Question: I have created the following web page and added Beaver Image Slider resontly but when the image slider runs the navigation drop downs are displaying behind the images and cannot navigate to the links in the drop down.Which looks like

Here is my code
<URL>
'''
<!DOCTYPE html PUBLIC "-//W3C//DTD XHTML 1.0 Transitional//EN" "http://www.w3.org/TR/xhtml1/DTD/xhtml1-transitional.dtd">
<html xmlns="http://www.w3.org/1999/xhtml">
<head>
<meta http-equiv="Content-Type" content="text/html; charset=utf-8" />
<title>DoIT</title>
<link href="<?php echo BASE_URL; ?>static/css/style.css" rel="stylesheet" type="text/css" />
<script src="<?php echo BASE_URL; ?>static/js/jquery-1.11.0.min.js"></script>
<script src="<?php echo BASE_URL; ?>static/js/beaverslider.js"></script>
<script src="<?php echo BASE_URL; ?>static/js/beaverslider-effects.js"></script>
<script>
$(function(){
var slider = new BeaverSlider({
structure: {
container: {
id: "my-slider",
width: 920,
height: 500
}
},
content: {
images: [
"<?php echo BASE_URL; ?>static/images/img1.png",
"<?php echo BASE_URL; ?>static/images/img2.png"
]
},
animation: {
effects: effectSets["slider: big set 2"],
interval: 3000
}
});
});
</script>
</head>
<body>
<div class="contentarea">
<?php include 'header.php';?>
<div class="clear"></div>
<div class="level">
<div class="imgsliderarea">
<div id="my-slider"></div>
</div>
</div>
<div class="clear"></div>
<div class="level">
<div class="summaryboxarea">
<div class="summarybox">
<div class="shadowmkr">
<center>
<img src="<?php echo BASE_URL; ?>static/images/Flaticon_14323.png" width="128" height="128" />
</center>
<h2 align="center">Who We Are</h2>
<p align="justify">Lorem ipsum dolor sit amet, consectetur adipiscing elit. Integer nec odio. Praesent libero. Sed cursus ante dapibus diam. Sed nisi. Nulla quis sem at nibh elementum imperdiet. Duis sagittis ipsum.</p>
<center><a href="#" class="button-orange">Read More</a></center>
</div>
</div>
<div class="summarybox">
<div class="shadowmkr">
<center>
<img src="<?php echo BASE_URL; ?>static/images/Flaticon_42968.png" width="128" height="114" />
</center>
<h2 align="center">What Makes Our Courses Unique</h2>
<p align="justify">Lorem ipsum dolor sit amet, consectetur adipiscing elit. Integer nec odio. Praesent libero. Sed cursus ante dapibus diam. Sed nisi. Nulla quis sem at nibh elementum imperdiet. Duis sagittis ipsum.</p>
<center><a href="#" class="button-orange">Read More</a></center>
</div>
</div>
<div class="summarybox">
<div class="shadowmkr">
<center>
<img src="<?php echo BASE_URL; ?>static/images/Flaticon_44520.png" width="128" height="128" />
</center>
<h2 align="center">What Makes Our Solutions Unique</h2>
<p align="justify">Lorem ipsum dolor sit amet, consectetur adipiscing elit. Integer nec odio. Praesent libero. Sed cursus ante dapibus diam. Sed nisi. Nulla quis sem at nibh elementum imperdiet. Duis sagittis ipsum.</p>
<center><a href="#" class="button-orange">Read More</a></center>
</div>
</div>
</div>
</div>
<div class="clear"></div>
<div class="level">
<div class="newsarea">
<div class="newsbox">
<div class="shadowmkr">
<div class="captionbar orangegradient">&nbsp; News and Events</div>
<div class="spacebar"></div>
<p align="justify"><img style="margin-right:10px" align="left" src="<?php echo BASE_URL; ?>static/images/student.png" width="187" height="150" />Lorem ipsum dolor sit amet, consectetur adipiscing elit. Integer nec odio. Praesent libero. Sed cursus ante dapibus diam. Sed nisi. Nulla quis sem at nibh elementum imperdiet. Duis sagittis ipsum. Praesent mauris. Fusce nec tellus sed augue semper porta. Mauris massa. Vestibulum lacinia arcu eget nulla. Class aptent taciti sociosq.</p>
<br />
</div>
</div>
<div class="offerbox">
<div class="shadowmkr">
<div class="captionbar orangegradient">&nbsp; Special Offer</div>
<div class="spacebar"></div>
<p align="justify"><img align="left" src="<?php echo BASE_URL; ?>static/images/special_offer.png" width="162" height="150" />Lorem ipsum dolor sit amet, consectetur adipiscing elit. Integer nec odio. Praesent libero. Sed cursus ante dapibus diam. Sed nisi. Nulla quis sem at nibh elementum imperdiet.</p>
</div>
</div>
</div>
</div>
<div class="clear"></div>
<div class="level">
<div class="newsarea">
<div class="newsbox">
<div class="captionbar orangegradient">&nbsp; Technology Friends</div>
<div class="clear"></div>
<div align="center" class="freecontent">
<img src="<?php echo BASE_URL; ?>static/images/java-icons.png" width="60" height="60" />&nbsp;&nbsp;&nbsp;&nbsp;<img src="<?php echo BASE_URL; ?>static/images/php-icons.png" width="60" height="60" />&nbsp;&nbsp;&nbsp;&nbsp;<img src="<?php echo BASE_URL; ?>static/images/mysql-icons.png" width="60" height="60" />&nbsp;&nbsp;&nbsp;&nbsp;<img src="<?php echo BASE_URL; ?>static/images/netbeans-logos.png" width="60" height="60" />&nbsp;&nbsp;&nbsp;&nbsp;<img src="<?php echo BASE_URL; ?>static/images/wordpress-icons.png" width="60" height="60" />&nbsp;&nbsp;&nbsp;&nbsp;<img src="<?php echo BASE_URL; ?>static/images/html5-logos.png" width="60" height="60" />&nbsp;&nbsp;&nbsp;&nbsp;<img src="<?php echo BASE_URL; ?>static/images/css3-logos.png" width="60" height="60" />
</div>
</div>
<div class="offerbox">
<div class="captionbar orangegradient">&nbsp; Find Us</div>
<div class="freecontent" align="center"><img src="<?php echo BASE_URL; ?>static/images/LinkedIn-icon.png" width="54" height="54" />&nbsp;&nbsp;&nbsp;&nbsp;<img src="<?php echo BASE_URL; ?>static/images/Facebook-icon.png" width="54" height="54" />&nbsp;&nbsp;&nbsp;&nbsp;<img src="<?php echo BASE_URL; ?>static/images/Twitter-icon.png" width="54" height="54" /></div>
</div>
</div>
</div>
</div>
<div class="clear"></div>
<div class="level orangegradient">
<div class="footerarea">
<div class="termsdiv"><a href="#" style="text-decoration:none;color:#FFF">Privacy Policy</a> | <a href="#" style="text-decoration:none;color:#FFF">Terms of Use</a> | <a href="#" style="text-decoration:none;color:#FFF">Site Map</a></div>
<div class="copyrightdiv"><a>©️ 2014 DoIT Technology Institute & Solutions.</a></div>
</div>
</div>
</div>
</body>
</html>
'''
CSS File
'''
body{
margin:0px;
padding:0px;
}
.contentarea{
width:100%;
height:auto;
max-width:100%;
}
.level{
height:auto;
}
.headerarea{
height:120px;
width:960px;
margin:auto;
}
.imgsliderarea{
height:500px;
width:920px;
padding:20px;
margin:auto;
z-index: -10;
}
.courseimg{
height:300px;
width:920px;
padding:20px;
margin:auto;
}
.summaryboxarea{
width:960px;
height:auto;
margin:auto;
}
.summarybox{
width:280px;
min-height:200px;
padding:20px;
height:auto;
float:left;
}
.newsarea{
width:960px;
height:auto;
margin:auto;
}
.newsbox{
width:600px;
height:auto;
float:left;
padding:20px;
}
.offerbox{
width:280px;
height:auto;
float:left;
padding:20px;
}
.footerarea{
width:960px;
min-height:120px;
height:auto;
margin:auto;
}
.gradient{
background: #ffffff; /* Old browsers */
background: -moz-linear-gradient(top, #ffffff 0%, #f6f6f6 47%, #ededed 100%); /* FF3.6+ */
background: -webkit-gradient(linear, left top, left bottom, color-stop(0%,#ffffff), color-stop(47%,#f6f6f6), color-stop(100%,#ededed)); /* Chrome,Safari4+ */
background: -webkit-linear-gradient(top, #ffffff 0%,#f6f6f6 47%,#ededed 100%); /* Chrome10+,Safari5.1+ */
background: -o-linear-gradient(top, #ffffff 0%,#f6f6f6 47%,#ededed 100%); /* Opera 11.10+ */
background: -ms-linear-gradient(top, #ffffff 0%,#f6f6f6 47%,#ededed 100%); /* IE10+ */
background: linear-gradient(to bottom, #ffffff 0%,#f6f6f6 47%,#ededed 100%); /* W3C */
filter: progid:DXImageTransform.Microsoft.gradient( startColorstr='#ffffff', endColorstr='#ededed',GradientType=0 ); /* IE6-9 */
}
.orangegradient{
background: #feb71d; /* Old browsers */
background: -moz-linear-gradient(top, #feb71d 0%, #eda60c 100%); /* FF3.6+ */
background: -webkit-gradient(linear, left top, left bottom, color-stop(0%,#feb71d), color-stop(100%,#eda60c)); /* Chrome,Safari4+ */
background: -webkit-linear-gradient(top, #feb71d 0%,#eda60c 100%); /* Chrome10+,Safari5.1+ */
background: -o-linear-gradient(top, #feb71d 0%,#eda60c 100%); /* Opera 11.10+ */
background: -ms-linear-gradient(top, #feb71d 0%,#eda60c 100%); /* IE10+ */
background: linear-gradient(to bottom, #feb71d 0%,#eda60c 100%); /* W3C */
filter: progid:DXImageTransform.Microsoft.gradient( startColorstr='#feb71d', endColorstr='#eda60c',GradientType=0 ); /* IE6-9 */
}
.partnersarea{
width:920px;
padding:20px;
margin:auto;
height:auto;
min-height:60px;
}
.shadowmkr{
-webkit-box-shadow: 1px 1px 20px 0px rgba(50, 50, 50, 0.36);
-moz-box-shadow: 1px 1px 20px 0px rgba(50, 50, 50, 0.36);
box-shadow: 1px 1px 20px 0px rgba(50, 50, 50, 0.36);
padding:20px;
}
.freecontent{
width:100%;
height:auto;
padding-top:20px;
float:left;
}
.clear{
clear:both;
}
/* Typography */
h2{
font-family:Verdana, Geneva, sans-serif;
font-size:18px;
color:#ffb108;
}
.captiontext{
font-family:Verdana, Geneva, sans-serif;
font-size:18px;
color:#ffb108;
}
.filltext{
font-family:Verdana, Geneva, sans-serif;
font-size:14px;
color:#666;
}
p{
font-family:Verdana, Geneva, sans-serif;
font-size:14px;
color:#333;
}
.footertext{
font-family:Verdana, Geneva, sans-serif;
font-size:14px;
color:#FFF;
}
.borderline{
border-bottom-width:1px;
border-bottom-style:solid;
border-bottom-color:#ffb108;
}
/* Buttons */
.button-orange {
-moz-box-shadow:inset 0px 1px 0px 0px #feb71d;
-webkit-box-shadow:inset 0px 1px 0px 0px #feb71d;
box-shadow:inset 0px 1px 0px 0px #feb71d;
background:-webkit-gradient( linear, left top, left bottom, color-stop(0.05, #feb71d), color-stop(1, #eda60c) );
background:-moz-linear-gradient( center top, #feb71d 5%, #eda60c 100% );
filter:progid:DXImageTransform.Microsoft.gradient(startColorstr='#feb71d', endColorstr='#eda60c');
background-color:#feb71d;
-webkit-border-top-left-radius:0px;
-moz-border-radius-topleft:0px;
border-top-left-radius:0px;
-webkit-border-top-right-radius:0px;
-moz-border-radius-topright:0px;
border-top-right-radius:0px;
-webkit-border-bottom-right-radius:0px;
-moz-border-radius-bottomright:0px;
border-bottom-right-radius:0px;
-webkit-border-bottom-left-radius:0px;
-moz-border-radius-bottomleft:0px;
border-bottom-left-radius:0px;
text-indent:0;
display:inline-block;
color:#ffffff;
font-family:Verdana;
font-size:15px;
font-weight:bold;
font-style:normal;
height:50px;
line-height:50px;
width:100px;
text-decoration:none;
text-align:center;
padding-left:20px;
padding-right:20px;
}
.button-orange:hover {
background:-webkit-gradient( linear, left top, left bottom, color-stop(0.05, #f87a0a), color-stop(1, #f87a0a) );
background:-moz-linear-gradient( center top, #f87a0a 5%, #f87a0a 100% );
filter:progid:DXImageTransform.Microsoft.gradient(startColorstr='#f87a0a', endColorstr='#f87a0a');
background-color:#f87a0a;
}.button-orange:active {
position:relative;
top:1px;
}
/*grids*/
.col4{
width:32%;
height:auto;
float:left;
padding:2%;
}
.col8{
width:58%;
height:auto;
float:left;
padding:2%;
padding-top:60px;
}
/*menu items*/
.navitem{
height:25px;
width:120px;
font-family: "Avant Garde", Avantgarde, "Century Gothic", CenturyGothic, "AppleGothic", sans-serif;
font-size:16px;
font-weight:bold;
color:#ffb108;
float:left;
padding-top:5px;
}
.captionbar{
width:100%;
height:27px;
padding-top:3px;
float:left;
font-family:Verdana, Geneva, sans-serif;
font-size:18px;
color:#FFF;
font-weight:bold;
}
.spacebar{
width:100%;
height:20px;
float:left;
}
.navitem:hover{
background-color:#ffb108;
color:#FFF;
cursor:pointer;
} .copyrightdiv {
float: left;
height: 40px;
width: 100%;
padding-left:1%;
padding-top: 10px;
font-family:Verdana, Geneva, sans-serif;
font-size:12px;
color:#FFF;
}
.termsdiv {
float: left;
height: 30px;
width: 99%;
padding-left:1%;
padding-top: 30px;
font-family:Verdana, Geneva, sans-serif;
font-size:12px;
color:#FFF;
border-bottom-color:#ffb921;
border-bottom-width:1px;
border-bottom-style:solid;
}
/*Navigation menu*/
#nav {
padding-left:40px;
}
#nav_wrapper {
width: 100%;
margin: 0 auto;
text-align: left;
}
#nav ul {
list-style-type: none;
padding: 0;
margin: 0;
position: relative;
min-width: 200px;
}
#nav ul li {
display: inline-block;
}
#nav ul li:hover {
background-color: #ffb108;
}
#nav ul li a{
color: #ffb108;
font-family: "Avant Garde", Avantgarde, "Century Gothic", CenturyGothic, "AppleGothic", sans-serif;
font-weight:bold;
display: block;
padding: 10px;
text-decoration: none;
}
#nav ul li a:hover{
color:#FFF;
}
#nav ul li:hover ul {
display: block;
}
#nav ul ul {
display: none;
position: absolute;
background-color: #ffb108;
border-top: 0;
margin-left: 0px;
}
#nav ul ul li {
display: block;
width:200px;
}
#nav ul ul li a{
color: #FFF;
font-weight:normal;
}
#nav ul li:hover a {
color: #fff;
}
#nav ul ul li a:hover {
color: #333;
}
/*Navigation Menu */
'''
Please suggest me a solution.
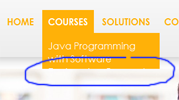
Answer: Try following css, no need to give negative 'z-index'
'''
.headerarea{
position: relative;
z-index: 90;
}
.imgsliderarea{
position: relative;
z-index: 80
}
'''
Check this <URL>